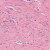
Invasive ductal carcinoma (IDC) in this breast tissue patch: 0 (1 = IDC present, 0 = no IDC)